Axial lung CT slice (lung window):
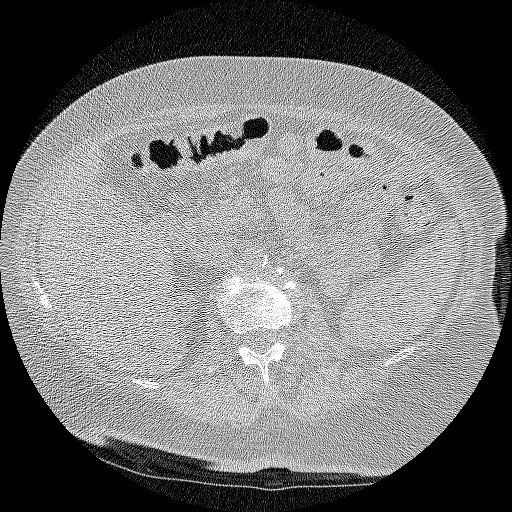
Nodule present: no